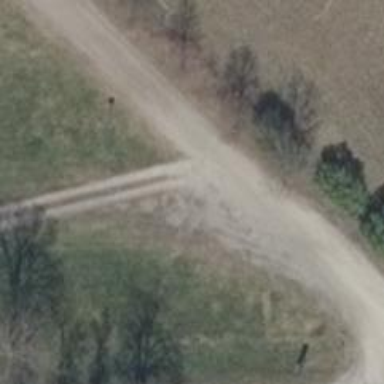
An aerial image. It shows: Service road with compacted surface.